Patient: sex F, age 59
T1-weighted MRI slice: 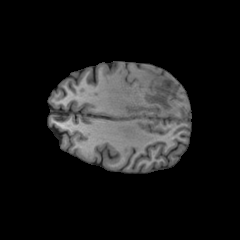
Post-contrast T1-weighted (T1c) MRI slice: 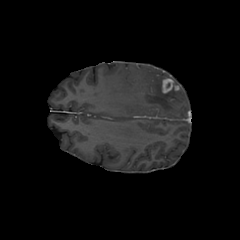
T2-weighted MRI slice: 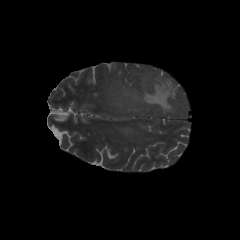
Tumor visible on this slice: yes
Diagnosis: Glioblastoma, IDH-wildtype
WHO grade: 4